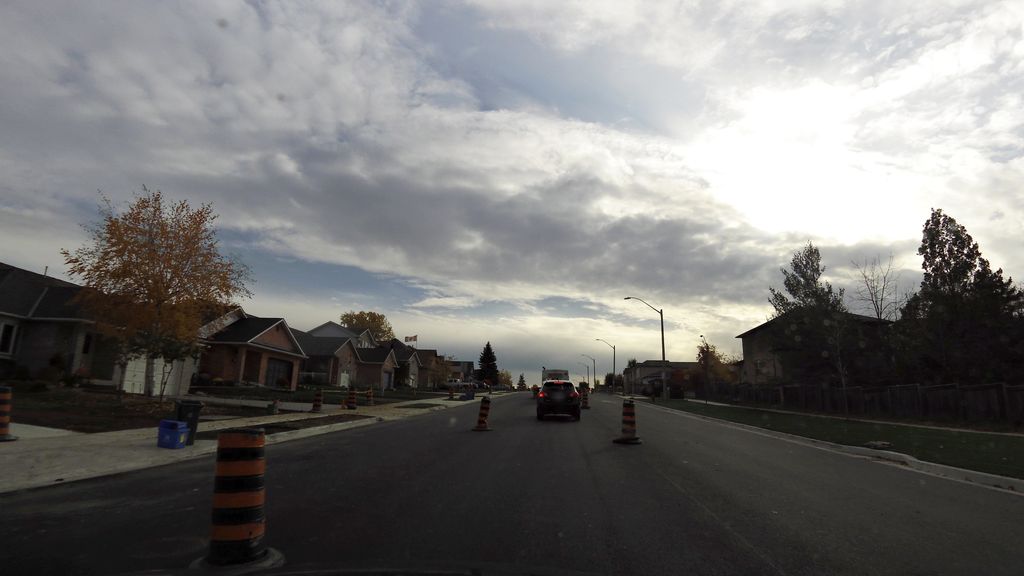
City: hamilton